Interaction volume radius: 5 \u00c5
Interaction volume height: 25 \u00c5
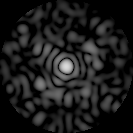
Disorder parameter: 0.8073